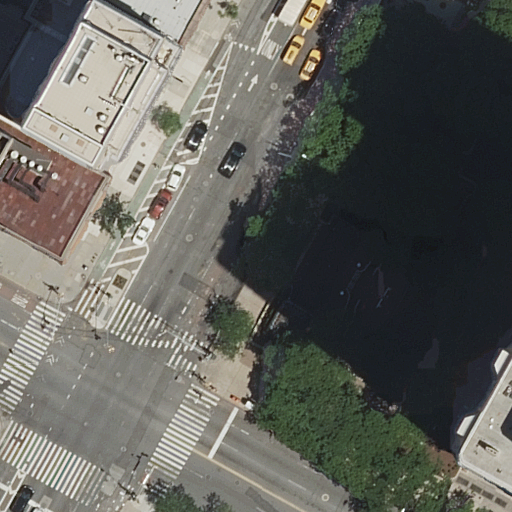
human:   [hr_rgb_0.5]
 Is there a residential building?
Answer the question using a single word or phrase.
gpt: yes

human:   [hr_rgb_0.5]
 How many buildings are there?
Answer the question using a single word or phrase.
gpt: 4

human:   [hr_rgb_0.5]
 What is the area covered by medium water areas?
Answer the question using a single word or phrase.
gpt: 0m2

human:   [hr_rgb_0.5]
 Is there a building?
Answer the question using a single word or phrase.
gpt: yes

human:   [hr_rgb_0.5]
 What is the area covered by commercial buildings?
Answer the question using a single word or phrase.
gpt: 0m2

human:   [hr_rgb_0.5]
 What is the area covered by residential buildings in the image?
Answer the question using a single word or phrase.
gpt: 6705m2

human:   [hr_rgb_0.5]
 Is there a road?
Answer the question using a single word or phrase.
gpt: yes

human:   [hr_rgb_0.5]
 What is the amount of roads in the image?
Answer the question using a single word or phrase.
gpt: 16

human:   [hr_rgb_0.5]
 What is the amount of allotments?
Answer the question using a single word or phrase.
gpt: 0

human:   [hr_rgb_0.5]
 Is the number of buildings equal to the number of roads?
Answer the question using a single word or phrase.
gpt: no

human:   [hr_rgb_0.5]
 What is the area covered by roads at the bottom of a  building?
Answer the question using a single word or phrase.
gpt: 0m2

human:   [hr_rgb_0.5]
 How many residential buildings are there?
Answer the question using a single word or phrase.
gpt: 4

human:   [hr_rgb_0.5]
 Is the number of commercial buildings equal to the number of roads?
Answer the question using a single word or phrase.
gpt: no

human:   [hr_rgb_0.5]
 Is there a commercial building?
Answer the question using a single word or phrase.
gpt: no

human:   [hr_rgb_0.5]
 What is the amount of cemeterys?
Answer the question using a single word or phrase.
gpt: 0

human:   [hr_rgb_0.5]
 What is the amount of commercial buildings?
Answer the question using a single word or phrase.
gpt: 0

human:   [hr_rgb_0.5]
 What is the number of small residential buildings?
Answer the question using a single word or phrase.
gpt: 1

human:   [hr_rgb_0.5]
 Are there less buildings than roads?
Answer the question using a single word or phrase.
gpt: yes

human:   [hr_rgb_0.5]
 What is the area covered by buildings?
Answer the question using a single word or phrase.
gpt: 6705m2

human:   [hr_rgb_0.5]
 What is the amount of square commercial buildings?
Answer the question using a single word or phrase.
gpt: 0

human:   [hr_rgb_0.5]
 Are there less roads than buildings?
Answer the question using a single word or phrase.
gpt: no

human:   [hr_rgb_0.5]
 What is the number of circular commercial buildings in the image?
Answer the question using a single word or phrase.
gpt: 0

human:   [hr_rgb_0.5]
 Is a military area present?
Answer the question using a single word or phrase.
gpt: no

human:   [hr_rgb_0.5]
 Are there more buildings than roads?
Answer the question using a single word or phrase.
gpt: no

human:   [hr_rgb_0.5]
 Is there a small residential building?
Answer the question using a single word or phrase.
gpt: yes

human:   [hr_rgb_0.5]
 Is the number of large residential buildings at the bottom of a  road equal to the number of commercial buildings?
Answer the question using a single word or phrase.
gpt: no

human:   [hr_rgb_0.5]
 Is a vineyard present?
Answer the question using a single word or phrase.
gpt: no

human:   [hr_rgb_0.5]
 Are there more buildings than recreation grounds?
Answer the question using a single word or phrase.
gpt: yes

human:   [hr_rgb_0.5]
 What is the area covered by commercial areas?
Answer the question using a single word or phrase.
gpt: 0m2

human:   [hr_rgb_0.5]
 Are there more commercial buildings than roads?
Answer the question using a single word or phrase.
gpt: no

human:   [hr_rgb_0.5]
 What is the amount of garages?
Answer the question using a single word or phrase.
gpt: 0

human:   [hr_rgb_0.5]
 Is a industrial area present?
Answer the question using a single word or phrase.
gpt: no

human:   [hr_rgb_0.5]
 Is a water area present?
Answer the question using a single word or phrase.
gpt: no

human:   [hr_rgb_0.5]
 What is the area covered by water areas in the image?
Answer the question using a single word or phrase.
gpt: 0m2

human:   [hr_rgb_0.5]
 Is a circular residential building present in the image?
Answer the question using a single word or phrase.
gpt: no

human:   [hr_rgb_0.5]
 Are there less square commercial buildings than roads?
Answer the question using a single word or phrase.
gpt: yes

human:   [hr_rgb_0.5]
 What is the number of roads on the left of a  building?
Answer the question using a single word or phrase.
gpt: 16

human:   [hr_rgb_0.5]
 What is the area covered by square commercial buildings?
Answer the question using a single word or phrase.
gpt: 0m2

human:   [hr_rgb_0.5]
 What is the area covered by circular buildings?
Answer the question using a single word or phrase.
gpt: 0m2

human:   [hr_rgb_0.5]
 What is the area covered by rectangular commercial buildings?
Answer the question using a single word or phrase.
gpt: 0m2

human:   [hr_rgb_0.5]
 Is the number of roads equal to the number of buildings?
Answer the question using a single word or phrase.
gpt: no

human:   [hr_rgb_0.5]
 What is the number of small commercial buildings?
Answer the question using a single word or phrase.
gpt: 0

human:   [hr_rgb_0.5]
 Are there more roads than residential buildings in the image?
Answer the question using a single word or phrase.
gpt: yes

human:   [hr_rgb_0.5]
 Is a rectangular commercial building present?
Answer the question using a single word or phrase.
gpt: no

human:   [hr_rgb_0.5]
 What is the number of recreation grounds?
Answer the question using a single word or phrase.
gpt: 0

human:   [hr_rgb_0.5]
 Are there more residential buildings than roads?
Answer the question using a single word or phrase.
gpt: no

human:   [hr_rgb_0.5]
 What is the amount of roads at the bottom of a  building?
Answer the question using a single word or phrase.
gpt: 16

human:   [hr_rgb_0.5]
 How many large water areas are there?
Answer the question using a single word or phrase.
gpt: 0

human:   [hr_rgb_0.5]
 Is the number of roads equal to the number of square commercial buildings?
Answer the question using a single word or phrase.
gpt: no

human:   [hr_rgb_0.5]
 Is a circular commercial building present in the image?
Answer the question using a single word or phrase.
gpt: no

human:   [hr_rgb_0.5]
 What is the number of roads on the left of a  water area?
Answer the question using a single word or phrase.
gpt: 0

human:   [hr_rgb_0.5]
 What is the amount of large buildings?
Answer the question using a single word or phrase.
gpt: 3

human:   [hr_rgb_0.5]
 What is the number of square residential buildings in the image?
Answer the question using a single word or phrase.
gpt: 0

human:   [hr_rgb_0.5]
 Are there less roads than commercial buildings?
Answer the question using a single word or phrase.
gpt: no

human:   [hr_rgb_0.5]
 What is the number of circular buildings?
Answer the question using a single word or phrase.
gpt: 0

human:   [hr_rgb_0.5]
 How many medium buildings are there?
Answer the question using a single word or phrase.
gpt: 0

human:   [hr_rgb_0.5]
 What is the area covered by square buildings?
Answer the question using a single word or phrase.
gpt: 0m2

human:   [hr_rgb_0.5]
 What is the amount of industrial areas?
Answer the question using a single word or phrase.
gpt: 0

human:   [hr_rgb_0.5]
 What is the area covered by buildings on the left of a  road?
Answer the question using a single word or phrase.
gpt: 1993m2

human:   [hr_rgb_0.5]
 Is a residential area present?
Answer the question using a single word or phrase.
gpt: no

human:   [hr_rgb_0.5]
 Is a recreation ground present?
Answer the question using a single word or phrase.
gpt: no

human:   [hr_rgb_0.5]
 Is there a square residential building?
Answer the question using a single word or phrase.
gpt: no

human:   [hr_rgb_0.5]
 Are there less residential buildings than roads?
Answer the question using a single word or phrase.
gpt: yes

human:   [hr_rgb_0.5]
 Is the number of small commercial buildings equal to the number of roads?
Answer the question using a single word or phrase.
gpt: no